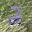
Label: 2